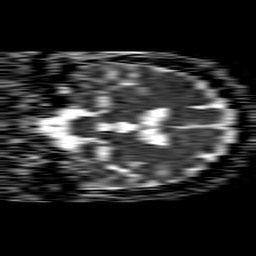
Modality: ADC
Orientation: coronal
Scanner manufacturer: philips
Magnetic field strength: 1.5 T
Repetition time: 4.6 s
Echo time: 0.08631 s